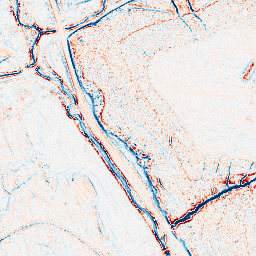
Category: edge_preserving
Decomposition family: anisotropic_diffusion
Decomposition parameters: iterations: 10
kappa: 30
gamma: 0.1
Upsampling method: lanczos
Upsampling parameters: scale: 8
Upsampling scale: 8